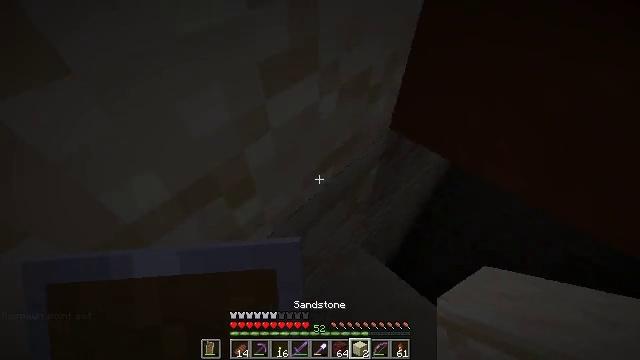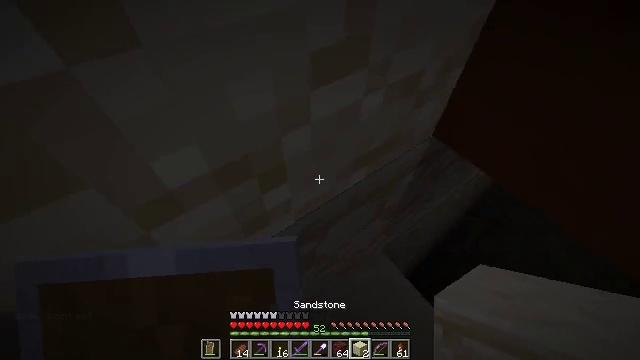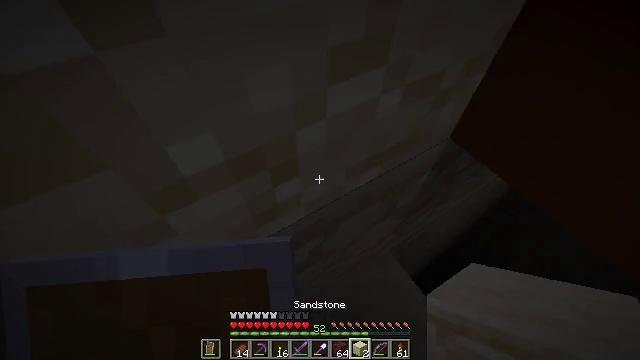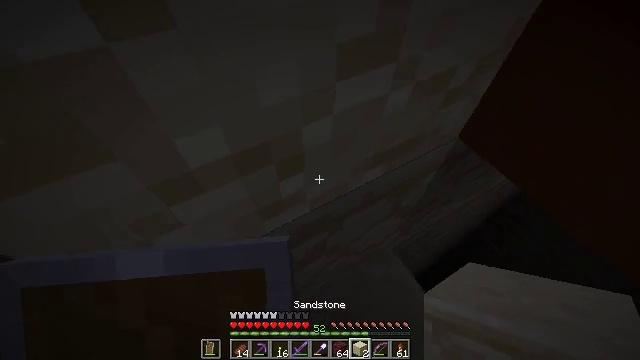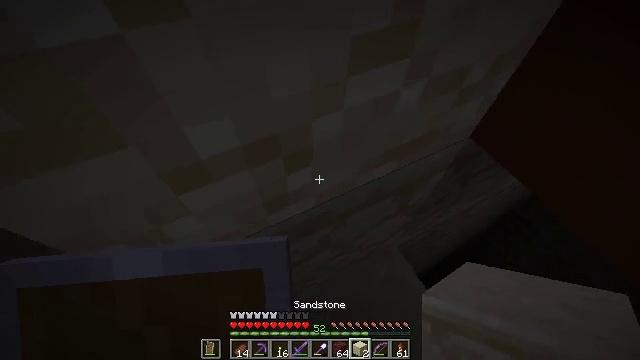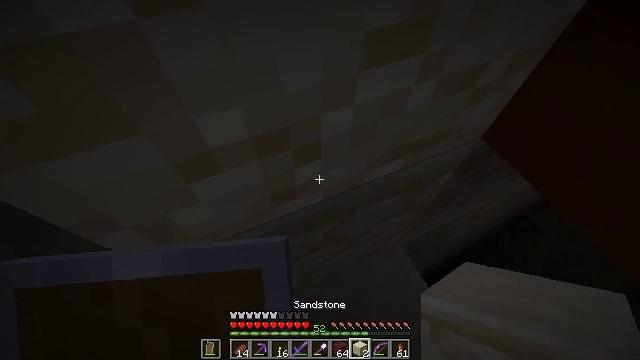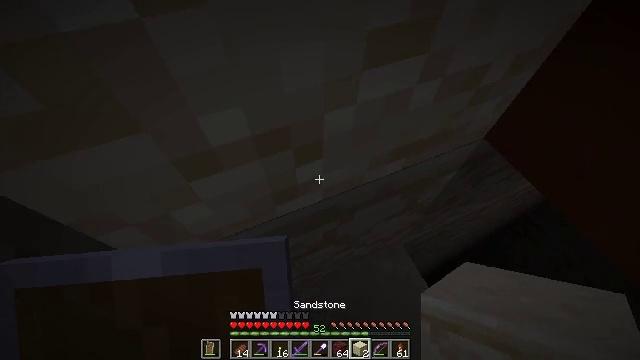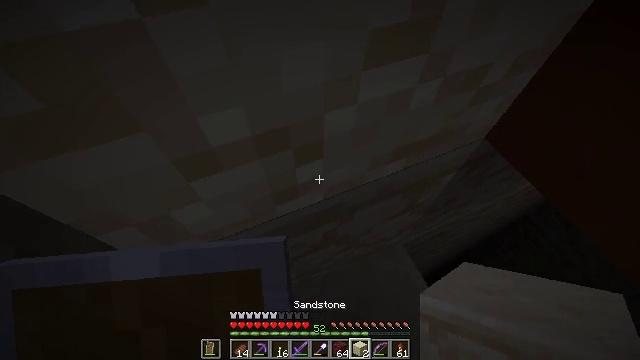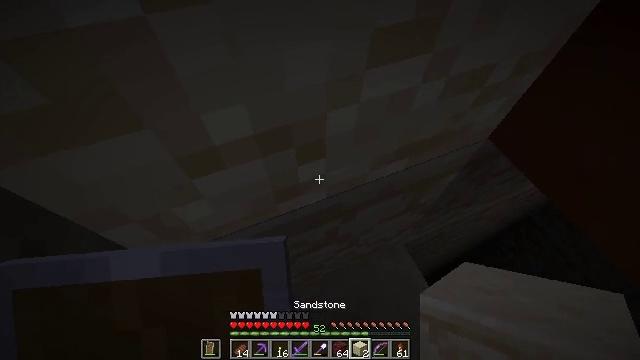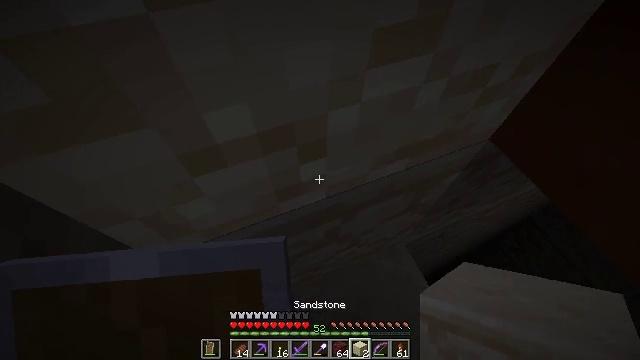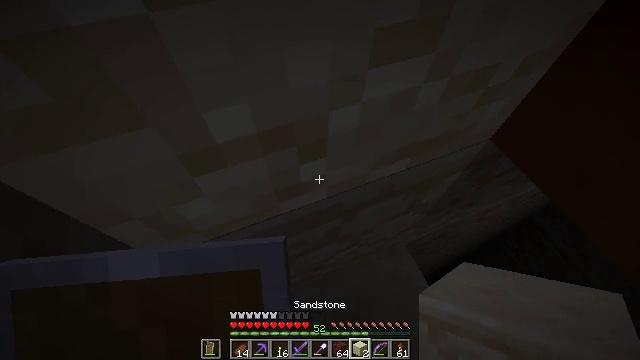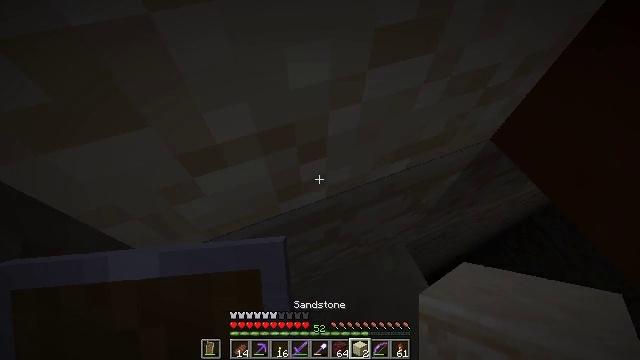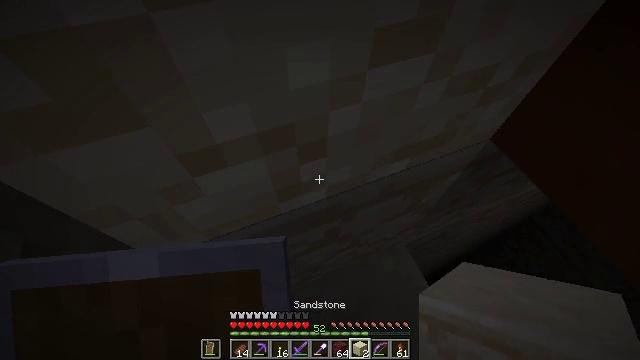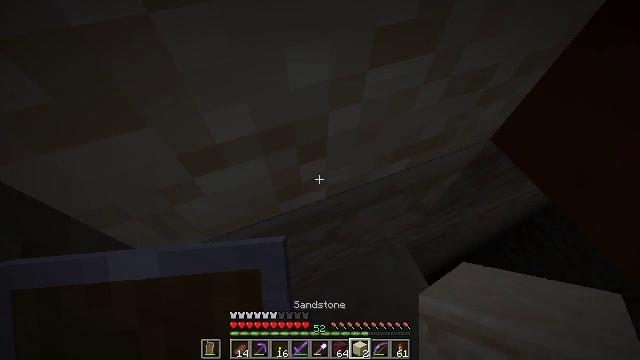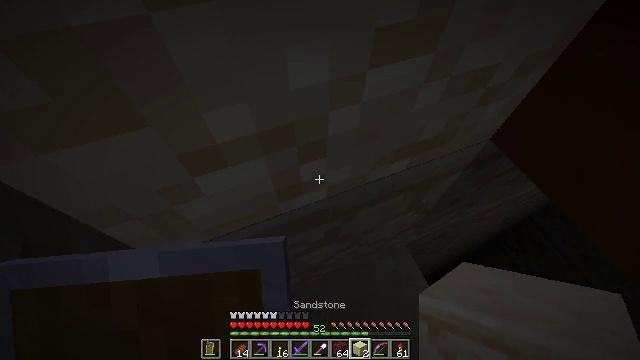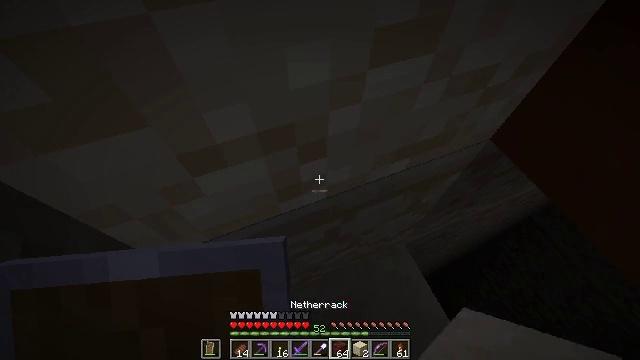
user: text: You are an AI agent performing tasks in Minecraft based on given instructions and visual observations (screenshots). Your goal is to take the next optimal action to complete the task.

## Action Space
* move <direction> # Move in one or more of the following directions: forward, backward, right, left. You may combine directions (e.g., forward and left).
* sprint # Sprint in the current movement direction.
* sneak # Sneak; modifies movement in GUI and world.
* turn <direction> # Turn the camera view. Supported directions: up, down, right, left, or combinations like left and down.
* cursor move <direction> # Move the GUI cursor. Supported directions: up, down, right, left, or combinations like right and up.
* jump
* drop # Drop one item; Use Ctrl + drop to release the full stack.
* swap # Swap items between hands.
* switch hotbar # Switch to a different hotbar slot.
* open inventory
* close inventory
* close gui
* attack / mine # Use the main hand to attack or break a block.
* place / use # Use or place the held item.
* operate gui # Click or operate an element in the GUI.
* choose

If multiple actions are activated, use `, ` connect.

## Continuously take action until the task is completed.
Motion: motion action
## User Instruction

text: Gather sandstone from the desert.
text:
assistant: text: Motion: turn left and down
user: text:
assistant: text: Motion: turn left
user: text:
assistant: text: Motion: turn left
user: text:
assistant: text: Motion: turn left and down
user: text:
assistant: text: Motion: turn left and down
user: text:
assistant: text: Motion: no_op
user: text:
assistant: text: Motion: no_op
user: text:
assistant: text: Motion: no_op
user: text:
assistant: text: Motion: no_op
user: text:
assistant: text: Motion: no_op
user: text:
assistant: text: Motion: no_op
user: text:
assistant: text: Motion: no_op
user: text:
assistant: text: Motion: no_op
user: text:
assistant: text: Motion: no_op
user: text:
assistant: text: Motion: no_op
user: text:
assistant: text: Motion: no_op
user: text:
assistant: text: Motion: no_op
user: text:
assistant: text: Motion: no_op
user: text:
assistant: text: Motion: no_op
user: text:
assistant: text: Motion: no_op
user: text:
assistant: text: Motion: no_op
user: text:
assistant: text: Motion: no_op
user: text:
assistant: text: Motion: no_op
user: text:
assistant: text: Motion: no_op
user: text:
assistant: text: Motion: no_op
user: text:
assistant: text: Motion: no_op
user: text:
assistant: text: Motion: no_op
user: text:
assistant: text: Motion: no_op
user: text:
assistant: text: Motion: no_op
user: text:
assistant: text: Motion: no_op